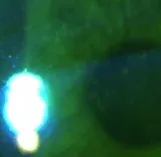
Sicca keratopathy of the right eye seen as superficial punctate fluorescein staining of the corneal epithelium.
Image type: medical_photograph (other_medical_photograph)